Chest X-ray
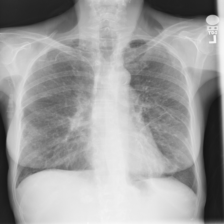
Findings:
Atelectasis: negative
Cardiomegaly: negative
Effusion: negative
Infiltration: negative
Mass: negative
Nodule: negative
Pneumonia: negative
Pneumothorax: negative
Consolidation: negative
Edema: negative
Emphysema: negative
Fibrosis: negative
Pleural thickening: negative
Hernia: negative